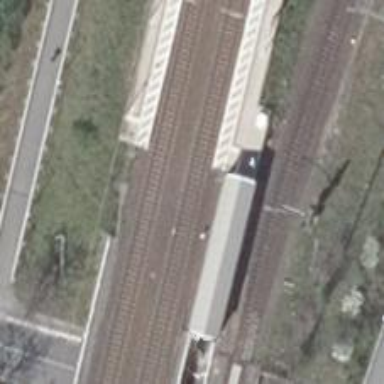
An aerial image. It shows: Railway track with contact lines for electrification.